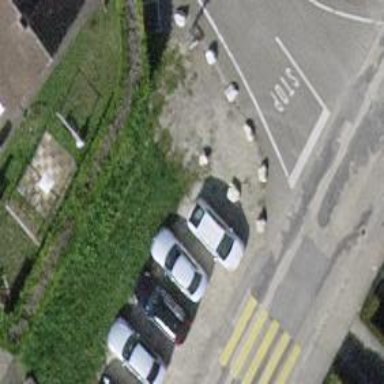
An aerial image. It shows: Block barrier.